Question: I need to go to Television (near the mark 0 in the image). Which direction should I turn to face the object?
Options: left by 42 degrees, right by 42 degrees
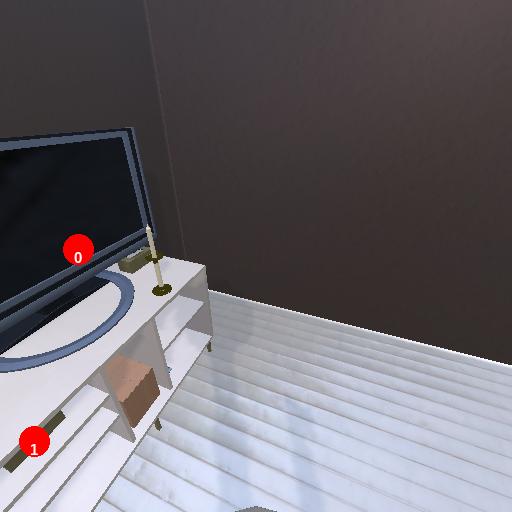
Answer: left by 42 degrees